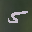
Label: 5